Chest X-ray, PA view. Patient: 16 years old, sex M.
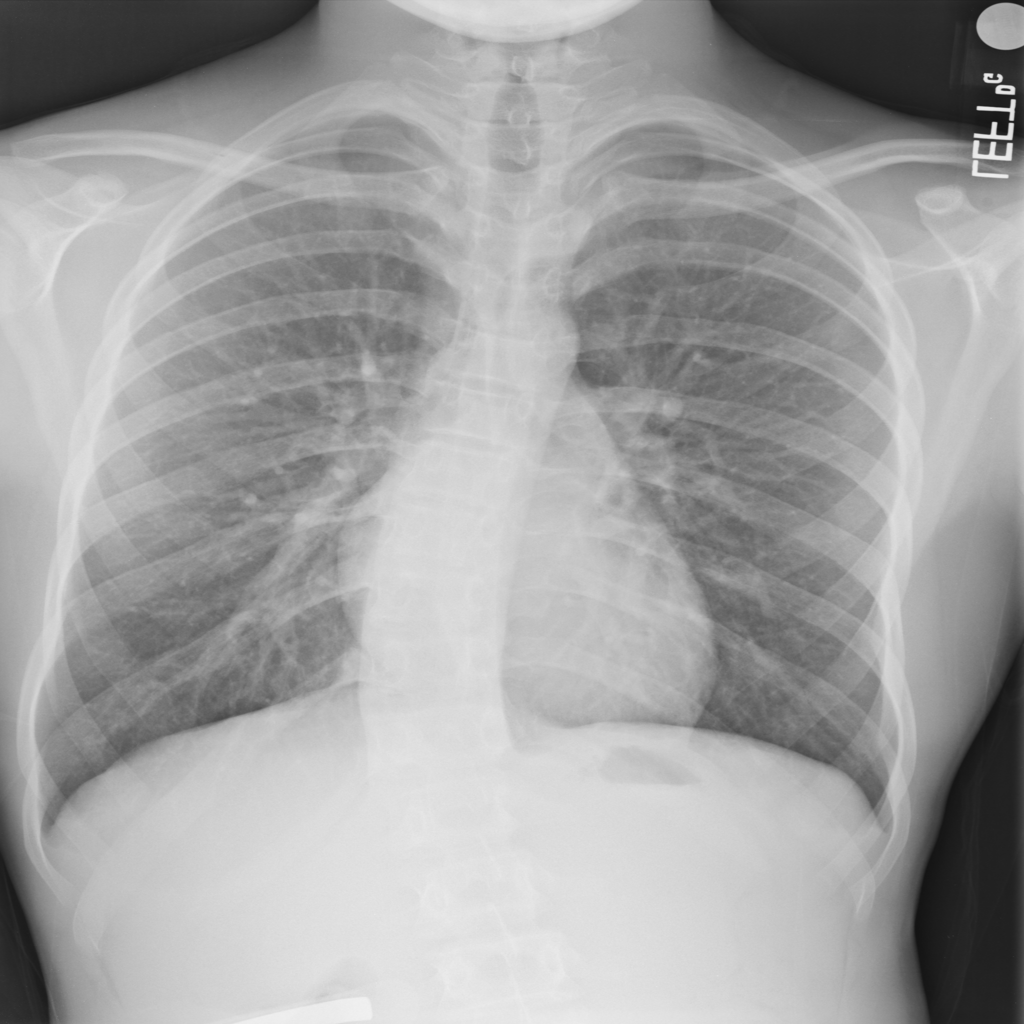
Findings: No Finding